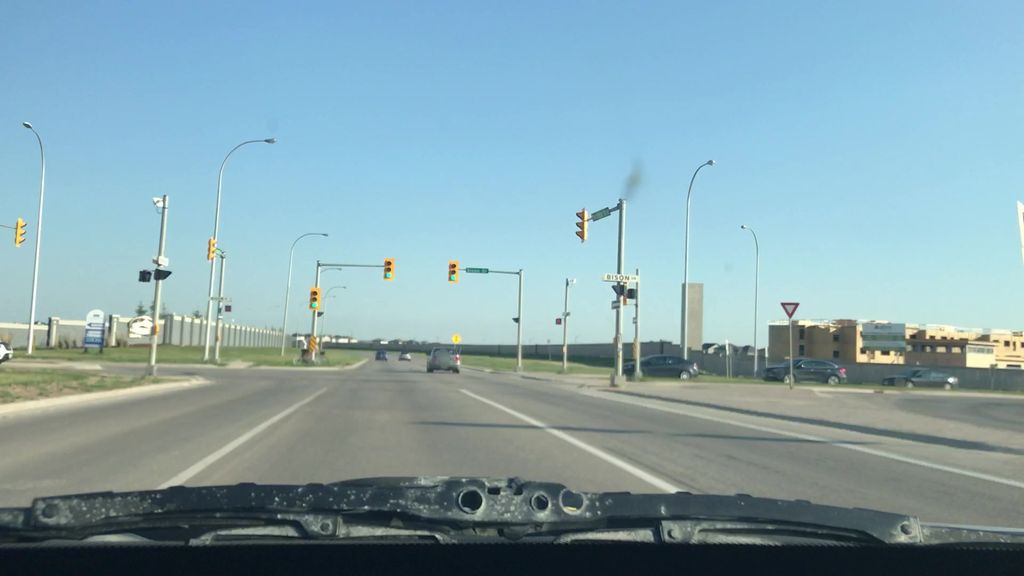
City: winnipeg